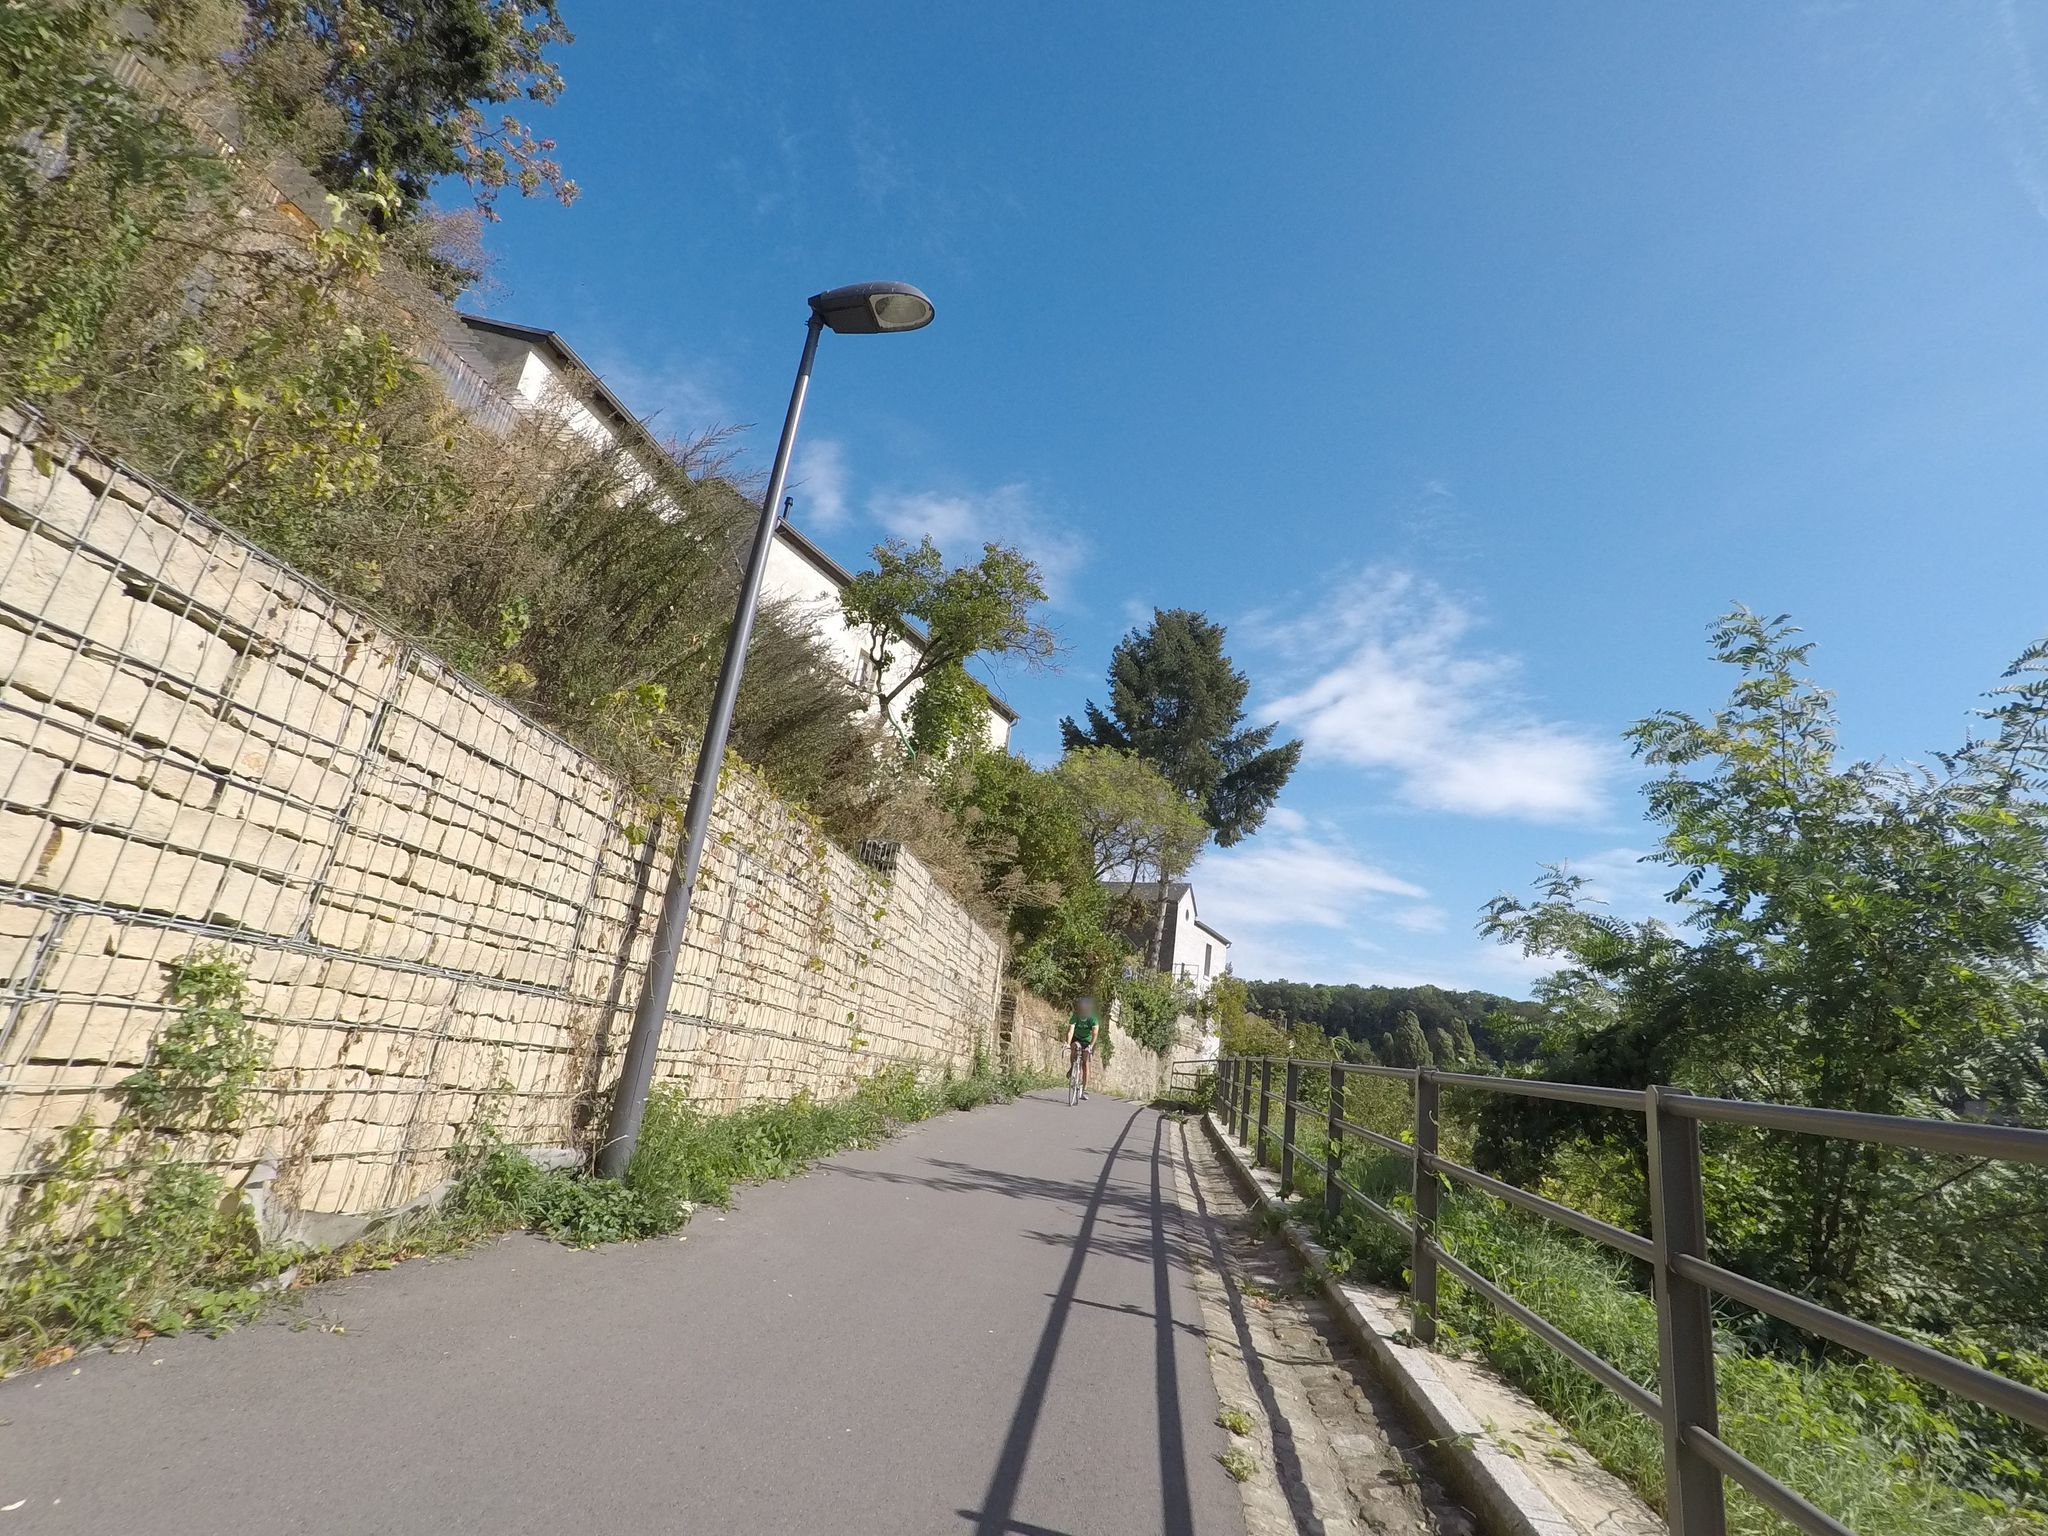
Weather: clear
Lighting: day
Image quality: good
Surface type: cycling surface
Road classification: cycleway, path
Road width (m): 2, 1
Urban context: urban centre
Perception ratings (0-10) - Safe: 0.72, Lively: 1.86, Beautiful: 8.22, Boring: 6.58, Depressing: 8.01, Wealthy: 3.61